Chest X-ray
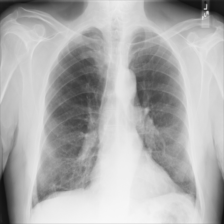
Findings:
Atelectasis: negative
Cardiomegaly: negative
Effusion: negative
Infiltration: negative
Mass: negative
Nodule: negative
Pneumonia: negative
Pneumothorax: negative
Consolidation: negative
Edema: negative
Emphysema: negative
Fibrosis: negative
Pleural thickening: negative
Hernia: negative